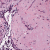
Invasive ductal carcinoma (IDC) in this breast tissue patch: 0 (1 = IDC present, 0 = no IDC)